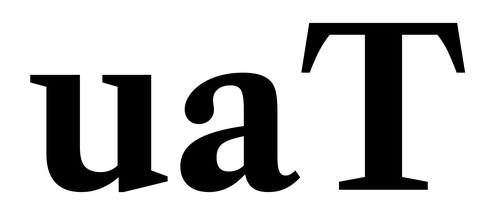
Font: LibreCaslonText_Bold